Question: How can I compare 2 columns from one sheet with another sheet and copy the 3rd column from the 2nd sheet to the 1st sheet?
If no data found and match, a word of "error" should be shown.
=VLOOKUP(E4&F4,$AP$4:$AQ$125,3,0)

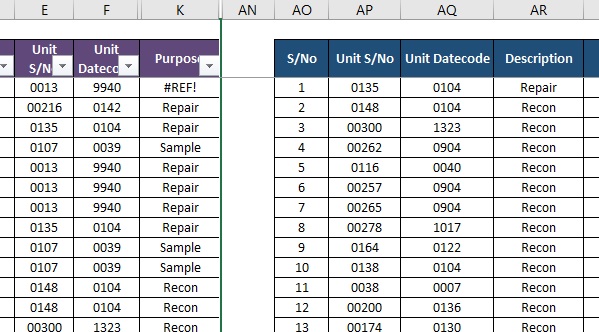
Answer: This formula solved the problem.
=IF(AND(E4="",F4=""),"",IFERROR(INDEX($AR:$AR,MATCH(1,INDEX(($E4=$AP:$AP)*($F4=$AQ:$AQ),0),0)),"No Found"))
Thanks.